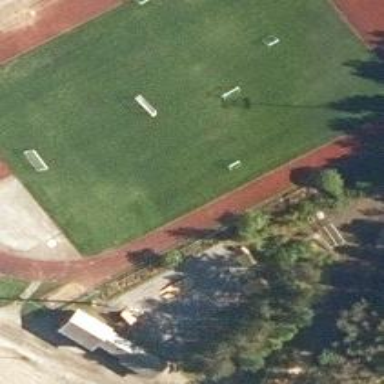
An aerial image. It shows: Soccer pitch for outdoor sports and leisure activities.